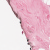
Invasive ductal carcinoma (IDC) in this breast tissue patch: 0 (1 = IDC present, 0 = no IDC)